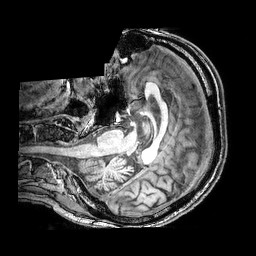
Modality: T1w
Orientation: axial
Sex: male
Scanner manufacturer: philips
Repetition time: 0.008228 s
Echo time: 0.00378 s